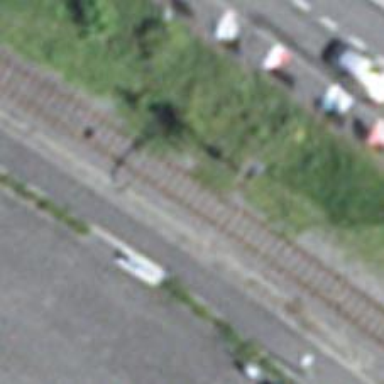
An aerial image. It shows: Disused railway.